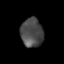
Tissue: lung
Cell type: Epithelial cells
Senescence score: 0.2265
Nuclear area (px): 633
Mean DAPI intensity: 74.491